Question: See the pic below, i presented a viewcontroller in my app, here comes 3 layers on screen:
1. Black, provided by system
2. My app, the presenting view controller, white
3. My app, the presented view controller, white
My question is, shouldn't the first layer be a blurred screen shot of a previously running app, why it's black? can i set the color?

---
Edit: it turns out the first layer is not provided by system, but simply app's key window background! see my answer below
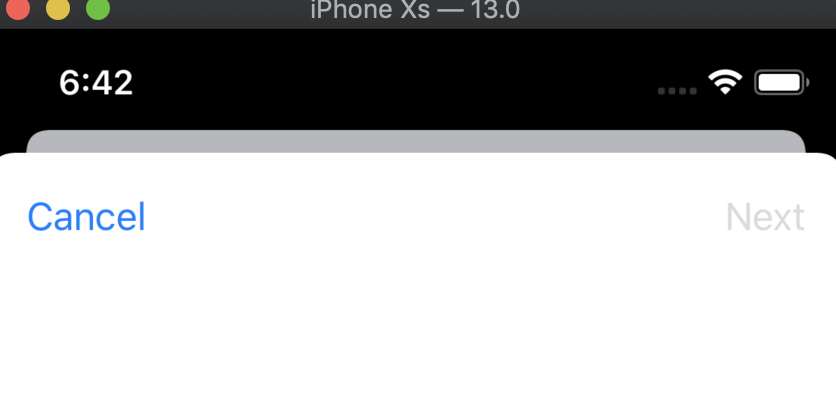
Answer: I managed to solve it by setting the key window background color, e.g.:
'''
// inside appDelegate's didFinishLaunchingWithOptions
// The first layer will be white now
window?.backgroundColor = UIColor.white
'''